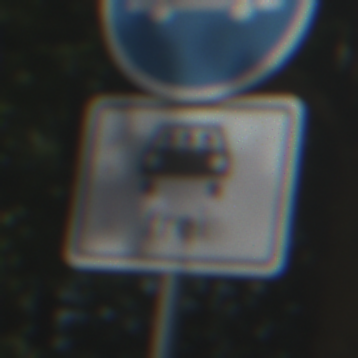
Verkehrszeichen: MehrfachbesetzePersonenkraftwagenFrei
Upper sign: Busssonderstreifen
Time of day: Midday
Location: Outdoor (RoadRail)
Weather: Clear
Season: NotSpecified
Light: Natural